Question: I have to write an XNA game for a project in my college program. I'm making a turn-based RPG in the vein of the Gameboy Pokemon games. I'd like to align the menu options with a container at the bottom of the screen, with never more than 4 options. This should give you a rough idea about how I want the combat screen to look:

I currently have a menu system that aligns all the menu items with the center of the screen, meaning menus end up looking like this:
Start Game
Options
Quit
but in the center of the screen.
What is the best way to position the menu items in a similar fashion to the image above? Should I hardcode in the positions for the menu items, should I try and make some kind of class to act as the container for these items and have their position be relative to the size and position of the container, or use some other method?
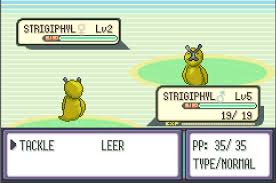
Answer: If you don't want to hardcode the positions it could get pretty complex, depending on how much flexibility you want.
I would create a container class which is part of a tree structure, (see <URL>, with a parent container and a list of child containers. That is the most common way of handling relative positioning. Here a quick example:
'''
public class Container
{
public Container Parent { get; set; }
public List<Container> Children { get; set; }
public Vector2 RelativePosition { get; set; }
public Vector2 AbsolutePosition
{
get
{
// The container is the root node
if (Parent == null)
return RelativePosition;
else
return RelativePosition + Parent.AbsolutePosition;
}
}
}
'''
If you need even more flexibilty you could create a floated layout, where the elements are positioned dynamically depending on their size.